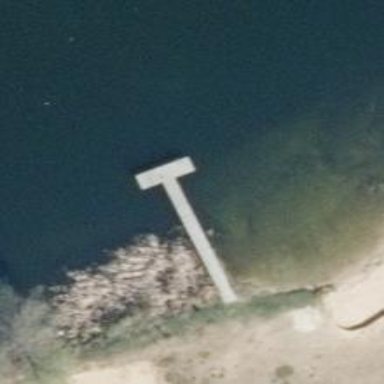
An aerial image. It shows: Man-made pier.